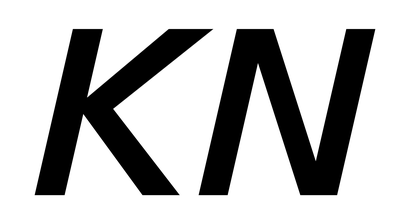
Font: InstrumentSans-Italic_SemiBold_Italic